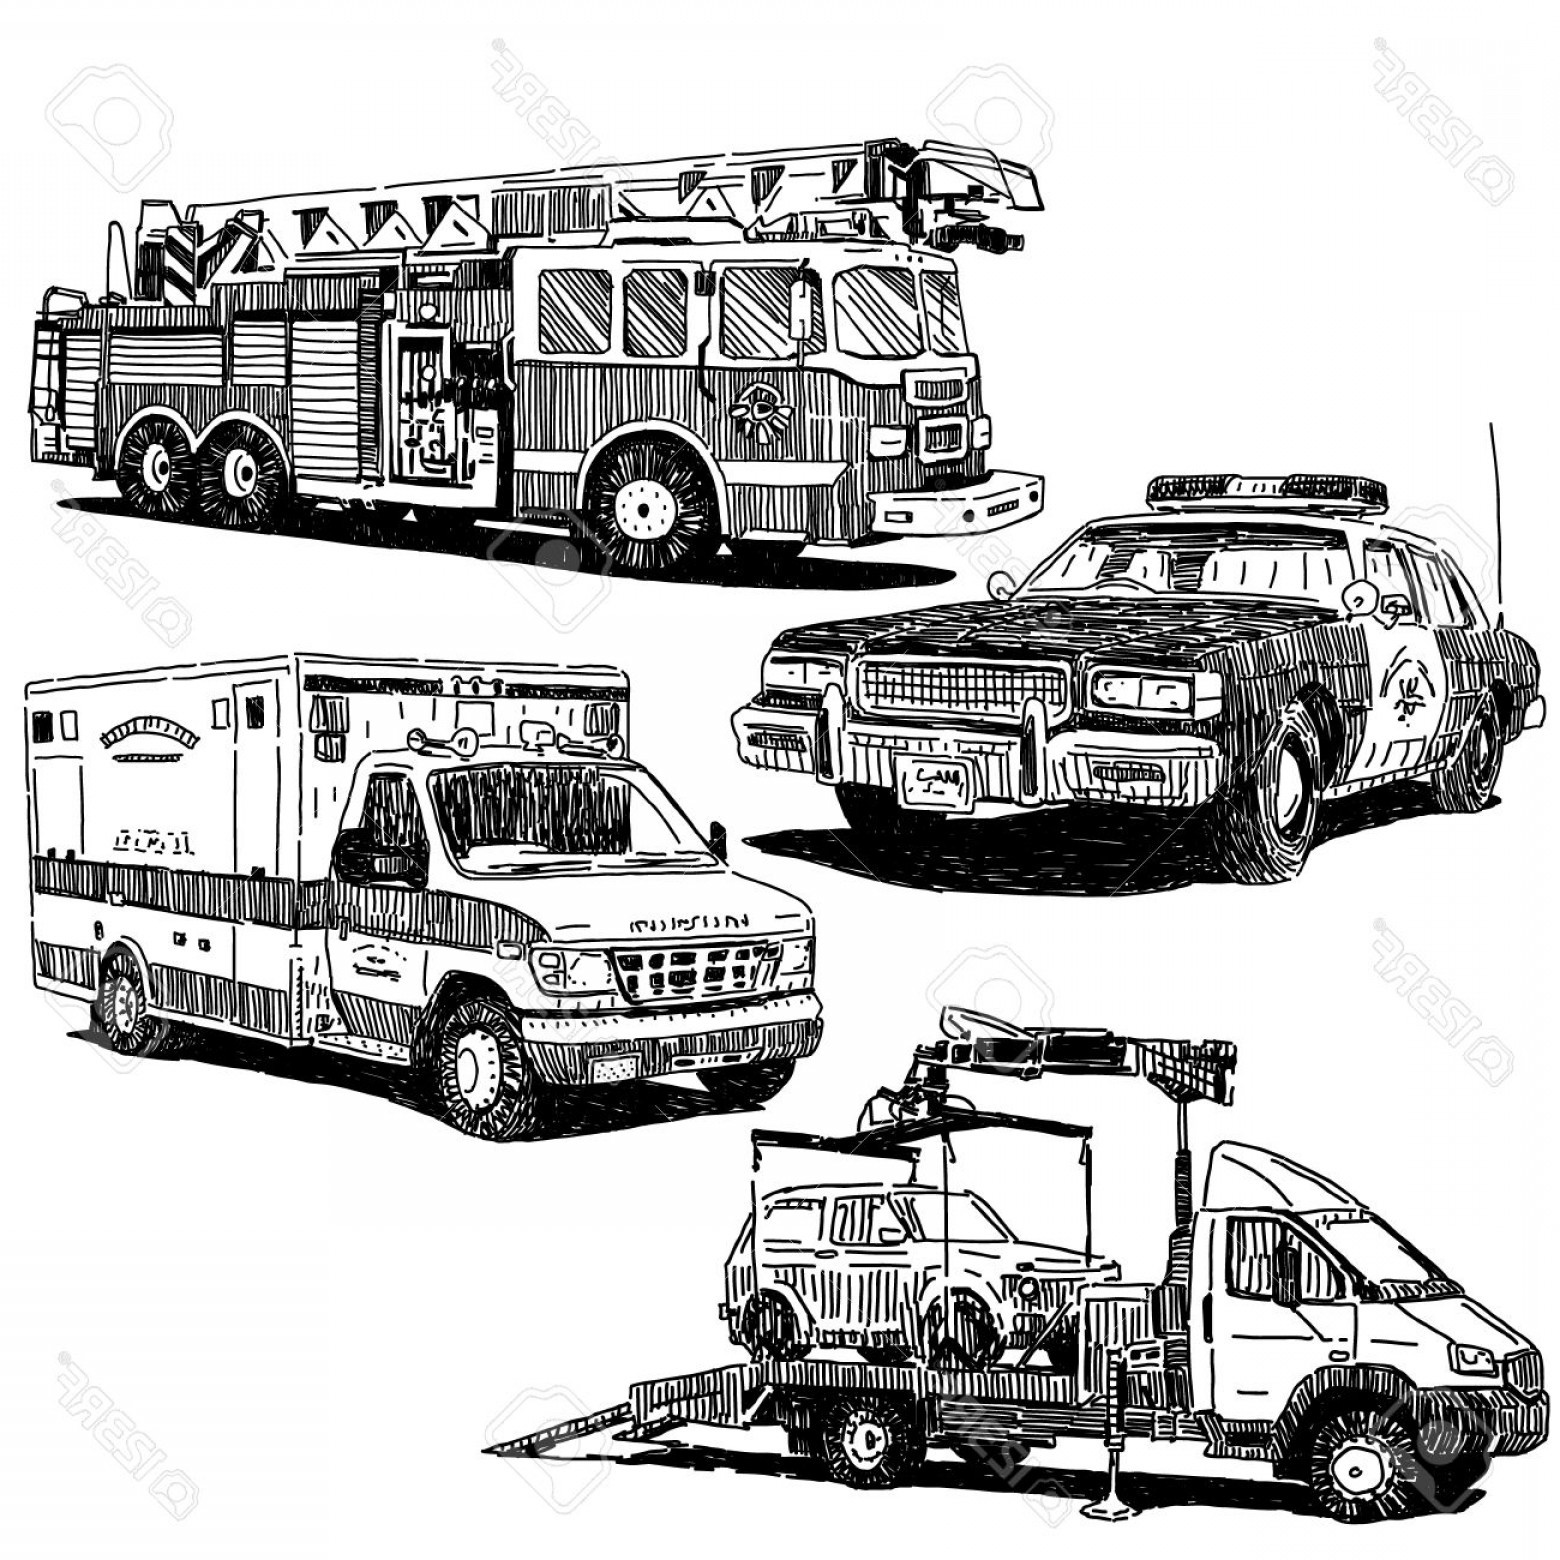
Label: fire engine, fire truck